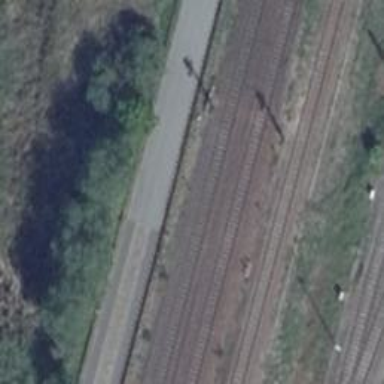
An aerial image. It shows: Railway signal.